Question: I have attempted to modify one of my api controller to allow for the creation of multiple reservations by allowing one of the parameters to be passed in as a pipe delimited string. The method and class can be seen here:
'''
public class ReservationsController : ApiController
{
public HttpResponseMessage PostReservation(string eRaiderUserName, string SpaceNumbers)
{
char[] delimiter = { '|' };
string[] spaces = SpaceNumbers.Split(delimiter);
bool saved = true;
foreach(string space in spaces)
{
var reservation = new Reservation { eRaiderUserName=eRaiderUserName, SpaceNumber=Convert.ToInt32(space) };
if (true)
{
reservation.Game = db.Games.FirstOrDefault(g => g.ID == AppSettings.CurrentGameID);
db.Reservations.Add(reservation);
db.SaveChanges();
//HttpResponseMessage response = Request.CreateResponse(HttpStatusCode.Created, reservation);
//response.Headers.Location = new Uri(Url.Link("DefaultApi", new { id = reservation.ID }));
//return response;
}
else
{
saved = false;
//return Request.CreateErrorResponse(HttpStatusCode.BadRequest, ModelState);
}
}
db.SaveChanges();
if (saved)
{
HttpResponseMessage response = Request.CreateResponse(HttpStatusCode.Created);
response.Headers.Location = new Uri(Url.Link("DefaultApi", new { id = 1 }));
return response;
} else
{
return Request.CreateErrorResponse(HttpStatusCode.BadRequest, ModelState);
}
}
}
'''
I have a form that posts what I think should be the right information, but I keep getting this error:
'''
{"$id":"1","Message":"No HTTP resource was found that matches the request URI 'http://localhost:58463/api/Reservations'.","MessageDetail":"No action was found on the controller 'Reservations' that matches the request."}
'''
The (modified) save method in the api is still definitely a work in progress. But what is keeping this from finding the web api controller? Here is the firebug output:

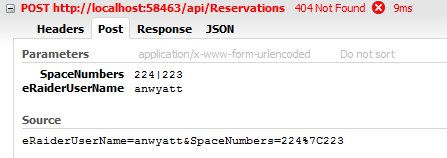
Answer: As pointed out, the problem is that a POST action can only transfer the data posted in the body to a single object (for technical reasons).
That means that you can get data from the route data, from the querystring, and from the body, with the following limitations:
- - -
So, the most generic way to solve your problem (i.e. that can be easyly applied to other classes where you need to pass complex data, even more complex than this case) is this:
First, make a class which has properties for all the needed data,in your case:
'''
public class ReservationData
{
public string eRaiderUserName { get; set; }
public string SpaceNumbers { get; set; }
}
'''
Second, use this class as the type of the received parameter in your action:
'''
public HttpResponseMessage PostReservation(ReservationData reservationData)
'''
With this code the formatter can map all the data in the request body to a single parameter in the action. You can use JSON or formdata formats, like the generated by jQuery.
NOTE: the property names must case-sensitively match the name of the posted parameters.